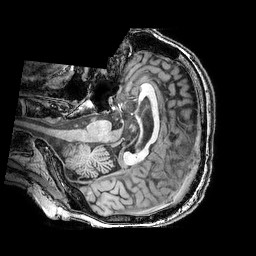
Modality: T1w
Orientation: axial
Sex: male
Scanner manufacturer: philips
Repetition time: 0.008143 s
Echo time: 0.00372 s